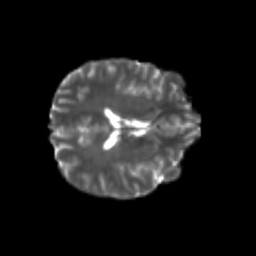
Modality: T2w
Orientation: axial
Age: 21
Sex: female
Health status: healthy
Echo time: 0.074 s